Question: I'm trying to print data from database using Struts programming and to display on ftl page
'''
public class DisplayAction{
private List<String> data = new ArrayList<String>();
public List<String> getData() {
return data;
}
public void setData(List<String> data) {
this.data = data;
}
public String execute() throws SQLException, ClassNotFoundException {
DisplayUtilService du = new DisplayUtilService();
ResultSet rs = du.method();
while (rs.next()) {
data.add(rs.getString(1));
data.add(rs.getString(2));
data.add(rs.getString(3));
data.add(rs.getString(4));
}
// data.add("message");
if (data.size() > 0)
return "success";
return "failure";
}
}
'''
To display the POOLNAME and Description to display on Freemarker Template page
'''
private List<String> data = new ArrayList<String>();
public List<String> getData() {
return data;
}
public void setData(List<String> data) {
this.data = data;
}
public String execute() throws SQLException {
DisplayUtilService du = new DisplayUtilService();
ResultSet rs = du.poolName();
while (rs.next()) {
data.add(rs.getString("POOLNAME"));// poolname is one of the column
// of table
data.add(rs.getString("DESCRIPTION"));
}
if (data.size() > 0)
return "success";enter code here
return "failure";
}
}
'''
The content of that table POOLNAME and DESCRIPTION should be printed on this page
Here am facing a problem to display the DESCRIPTION and the POOLNAME, as in the
image and please find the image in the <URL> am not getting proper resource.

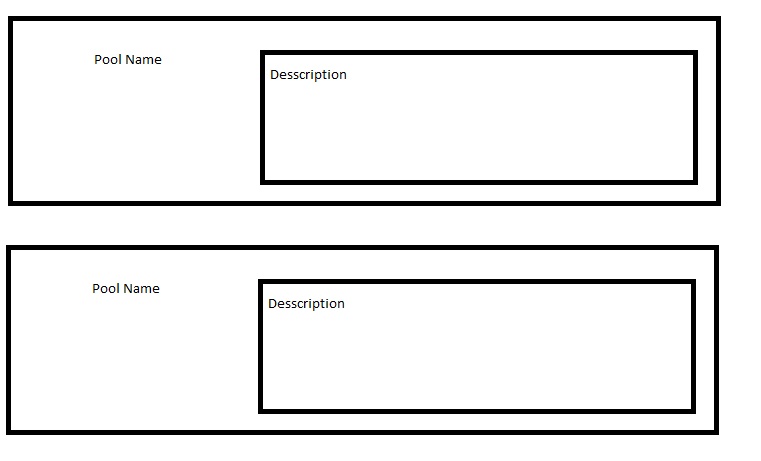
Answer: The data returned from the db layer should be structured as objects. You cannot use just 'List<String>' to hold the data because you want to show data in a tabular format. Create some object to hold the column values
'''
public class Message {
private String poolName;
private String description;
public Message (String poolName, String description){
this.poolName = poolName;
this.description = description;
}
public User getPoolName() {
return poolName;
}
public String getDescription() {
return description;
}
}
'''
Change the data structure
'''
private List<Message> data = new ArrayList<Message>();
public List<Message> getData() {
return data;
}
'''
Fill the data
'''
while (rs.next()) {
Message m = new Message(
rs.getString("POOLNAME"),// poolname is one of the column
// of table
rs.getString("DESCRIPTION"));
data.add(m);
}
'''
If you want to return freemarker result, the action configuration should have a corresponding result type.
'''
<action name="display" class="DisplayAction">
<result type="freemarker">/messages.ftl</result>
</action>
'''
the result file contains a table that shows a data object on each record.
'''
<table>
<tr>
<td>POOLNAME</td>
<td>DESCRIPTION</td>
</tr>
<@s.iterator value="%{data}">
<tr>
<td>
<@s.property value="%{poolName}" />
</td>
<td>
<@s.property value="%{description}" />
</td>
</tr>
</@s.iterator>
</table>
'''